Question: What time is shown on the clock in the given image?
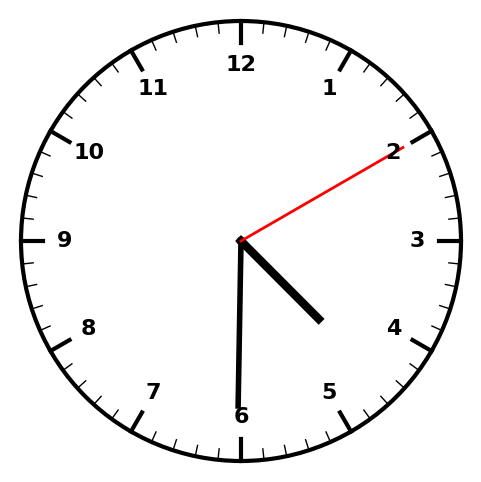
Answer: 04:30:10